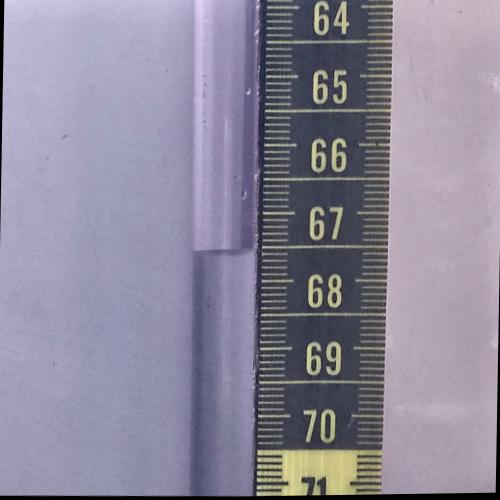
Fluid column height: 67.5 cm